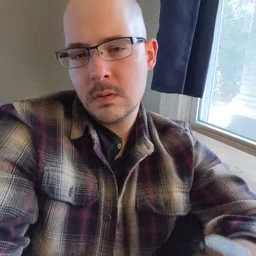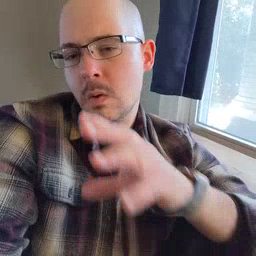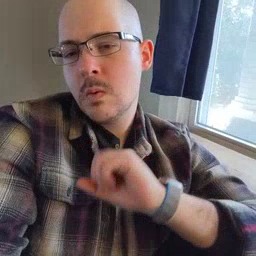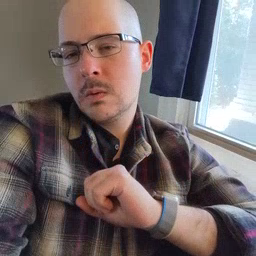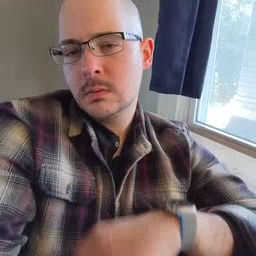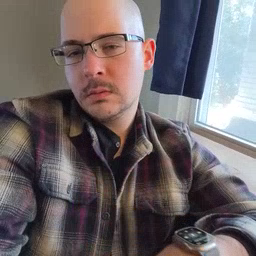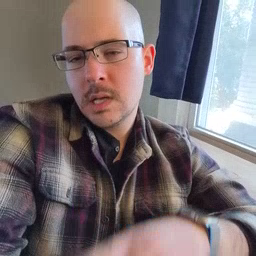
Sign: old